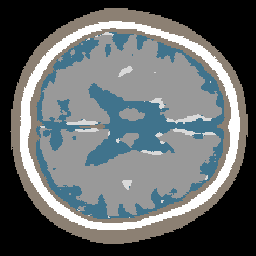
Label: no_lesion